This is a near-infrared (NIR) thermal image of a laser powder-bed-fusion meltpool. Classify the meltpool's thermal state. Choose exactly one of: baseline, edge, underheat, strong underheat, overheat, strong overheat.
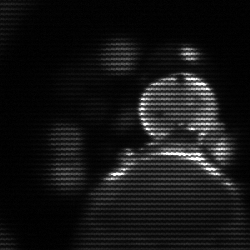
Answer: baseline